Question: I want to get this type of TAB hairline movement. I am using Action Sherlock Bar in my application's every Tab Activity. I am giving images hope you understand better! I want that when i swipe from 1 Tab Activity to another Tab Activity my hairline over Ta b activity also moves with the tab movement
See i added a capture here In this tab hairline as shown in red box 2nd capture:

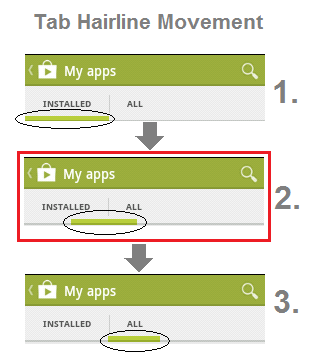
Answer: You can use the Widget like slider tab indicator which is compatible with 'ViewPager' in android.
Include the PagerSlidingTabStrip widget in your view. This should usually be placed adjacent to the ViewPager it represents.
'''
<com.astuetz.viewpager.extensions.PagerSlidingTabStrip
android:id="@+id/tabs"
android:layout_width="match_parent"
android:layout_height="48dip" />
'''
In your onCreate method (or onCreateView for a fragment), bind the widget to the ViewPager.
'''
// Set the pager with an adapter
ViewPager pager = (ViewPager) findViewById(R.id.pager);
pager.setAdapter(new TestAdapter(getSupportFragmentManager()));
// Bind the widget to the adapter
PagerSlidingTabStrip tabs = (PagerSlidingTabStrip) findViewById(R.id.tabs);
tabs.setViewPager(pager);
'''
Check out <URL>